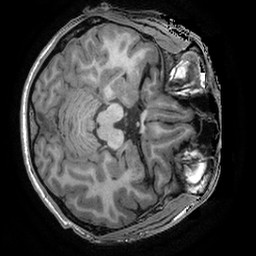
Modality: T1w
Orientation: axial
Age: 34
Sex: male
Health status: healthy
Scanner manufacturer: ge